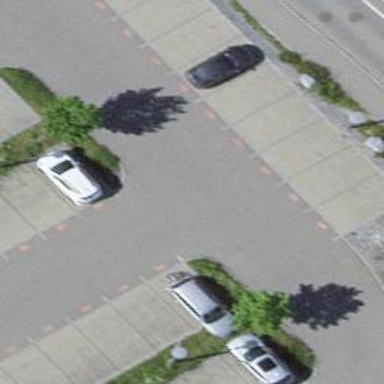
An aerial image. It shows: Asphalt parking aisle along service road.